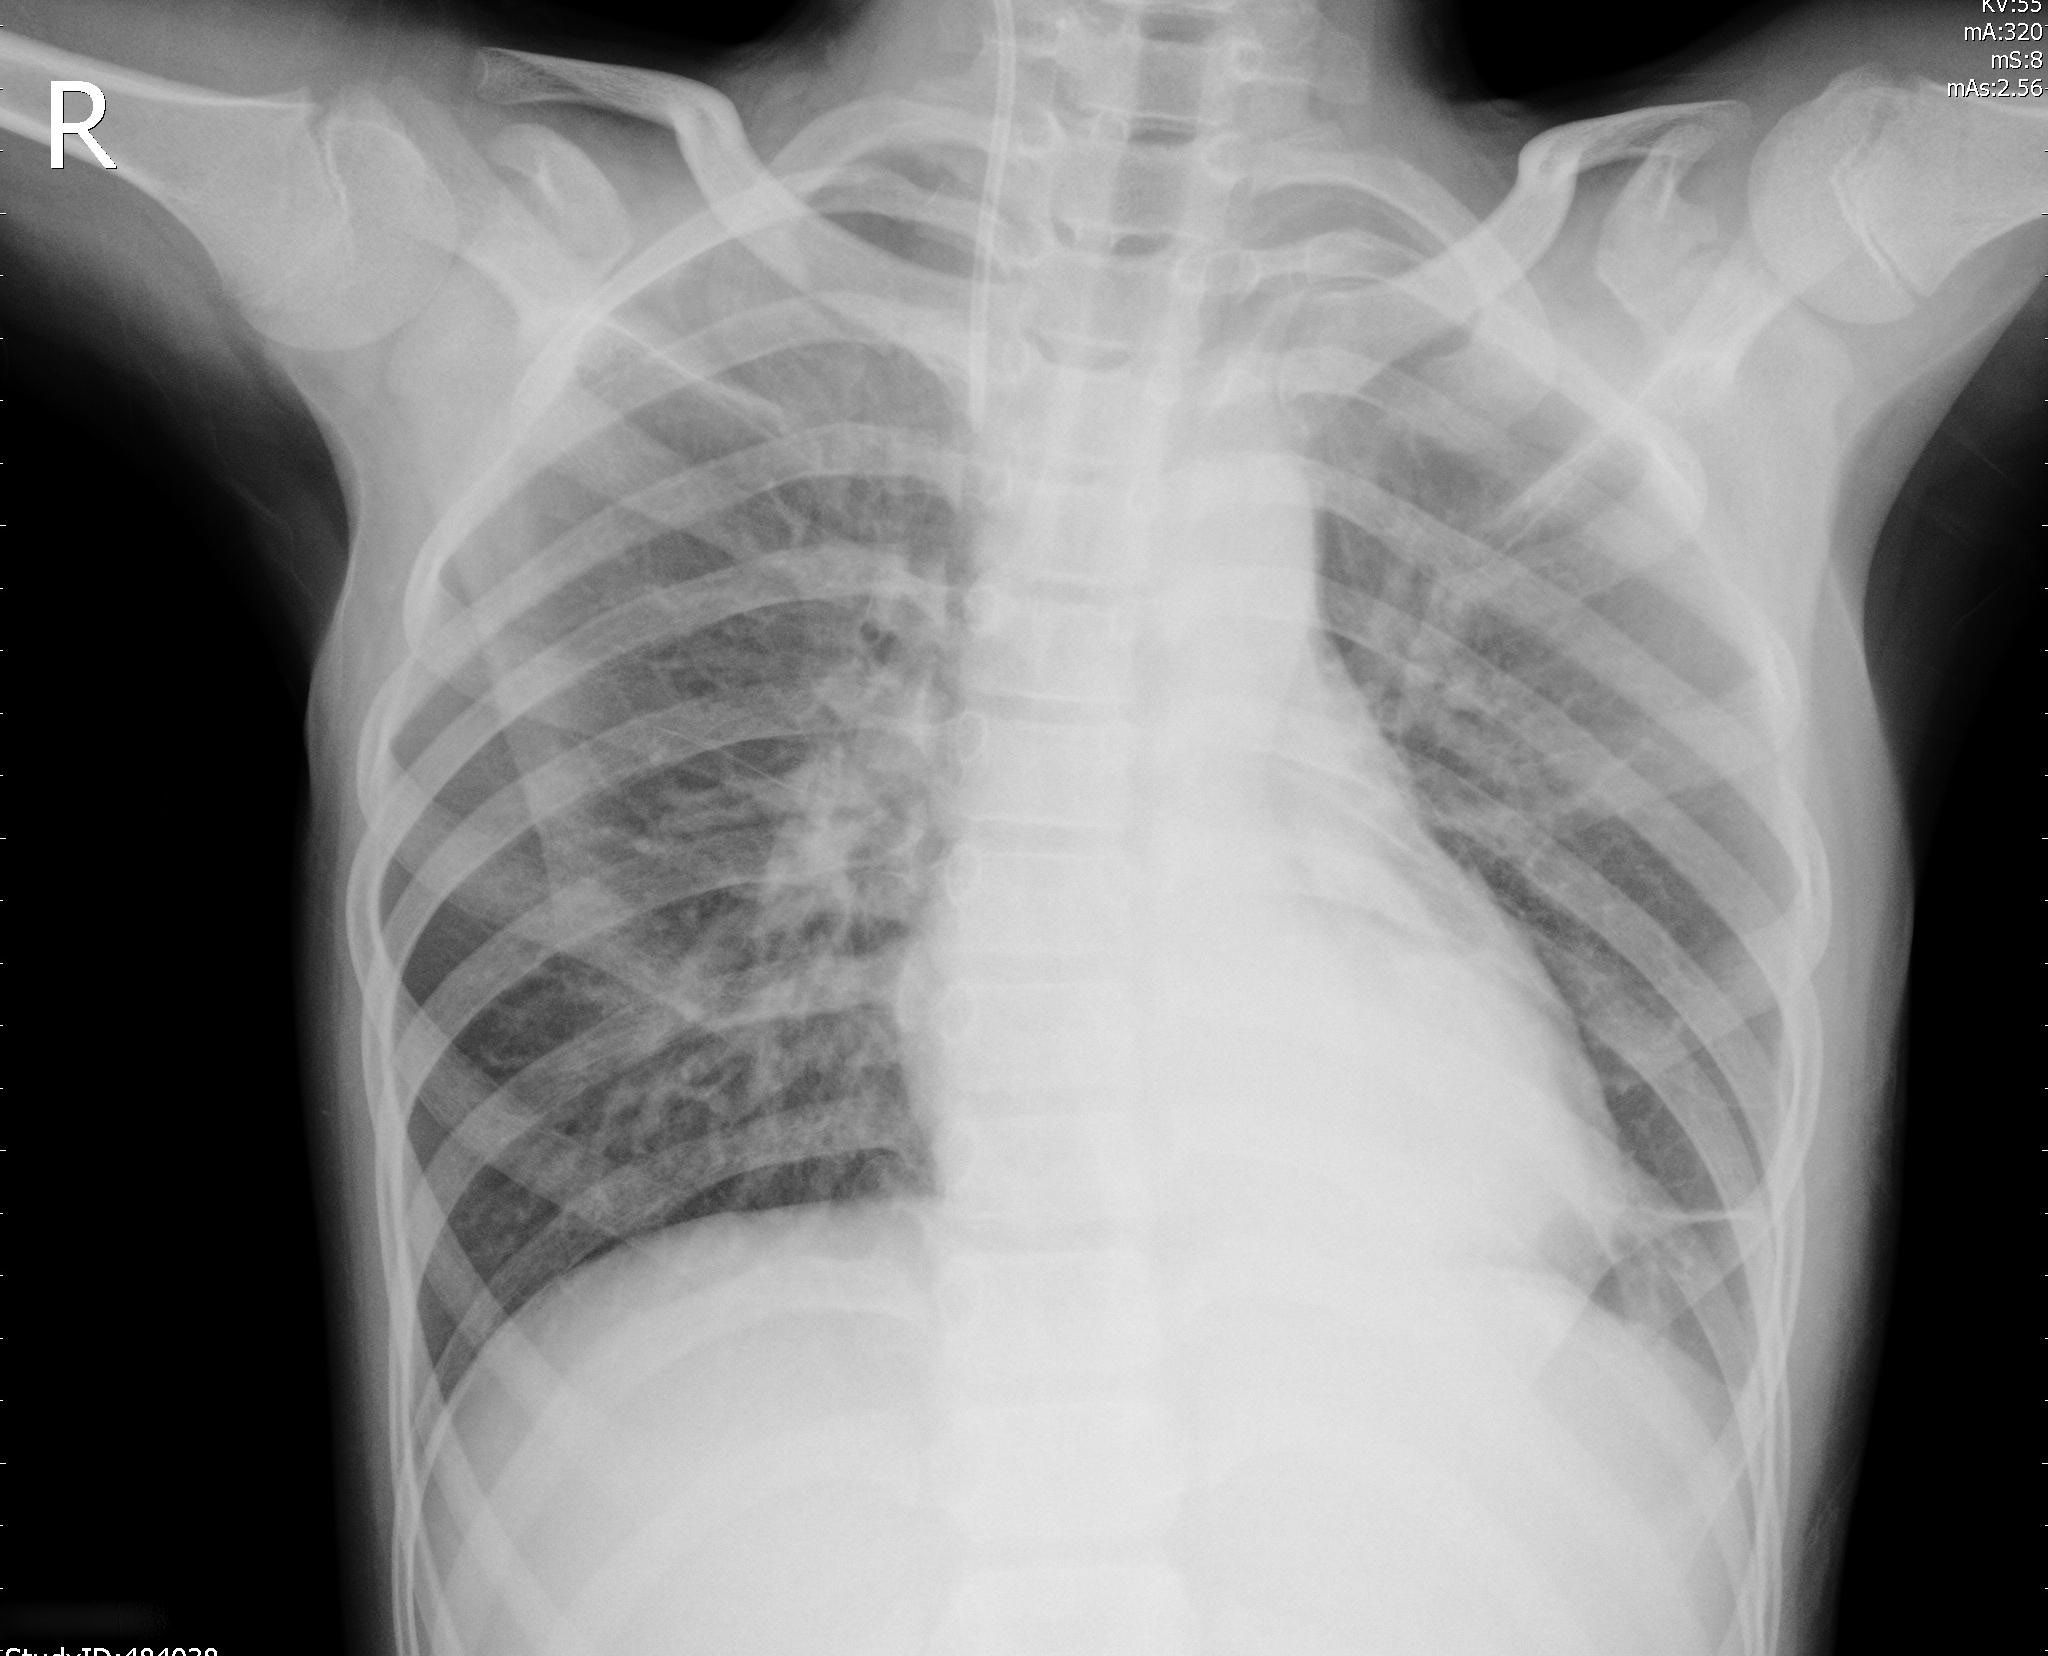
Diagnosis: PNEUMONIA